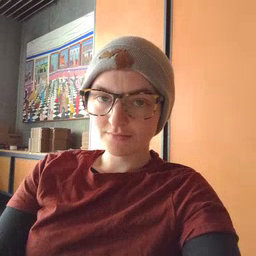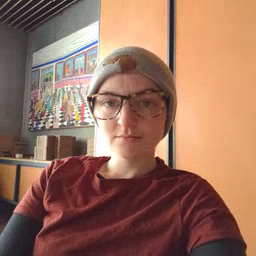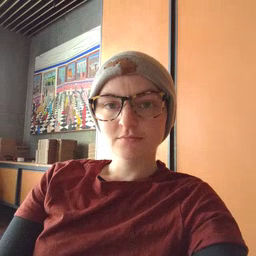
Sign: not